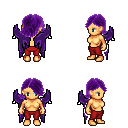
a pixel art fantasy rpg character, female body template, human, tanned skin, purple wings, red pants, purple swoop hairstyle, four views (front, back, left, right), 2x2 character sprite sheet, small pixel art, hard edges, no anti-aliasing